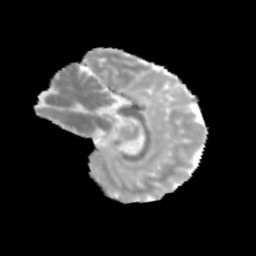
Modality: MD
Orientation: sagittal
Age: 10
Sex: male
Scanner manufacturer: siemens
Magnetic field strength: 3 T
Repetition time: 3.8 s
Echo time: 0.07 s